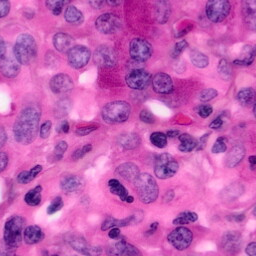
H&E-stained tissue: Pancreatic